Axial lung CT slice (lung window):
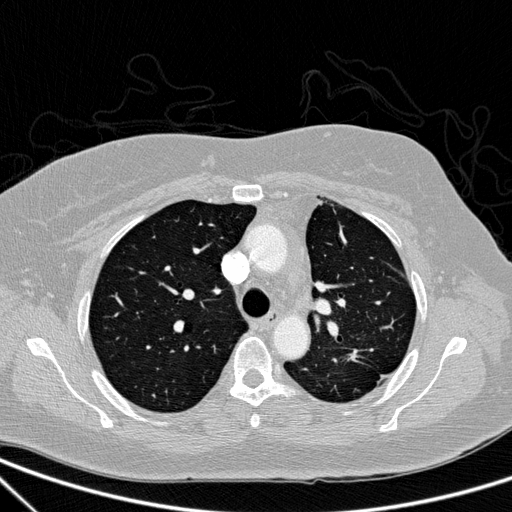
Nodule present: no